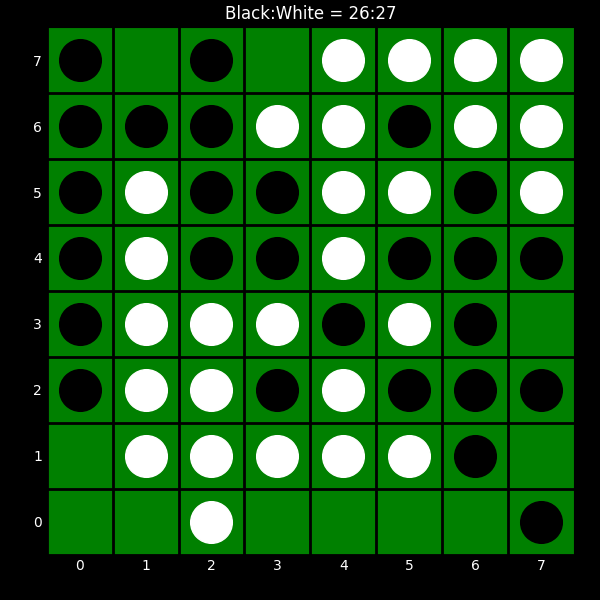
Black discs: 26
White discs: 27